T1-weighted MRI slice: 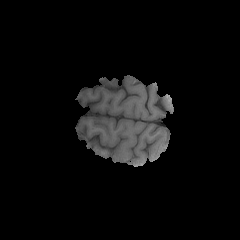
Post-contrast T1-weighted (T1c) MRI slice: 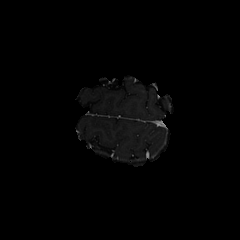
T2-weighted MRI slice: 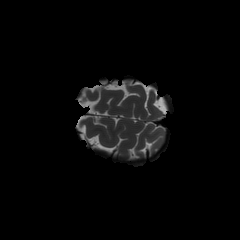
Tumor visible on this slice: no